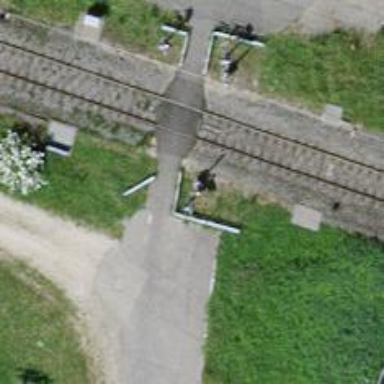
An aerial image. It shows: Railway crossing.